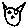
Label: cat